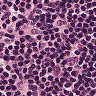
Metastatic tissue present: no